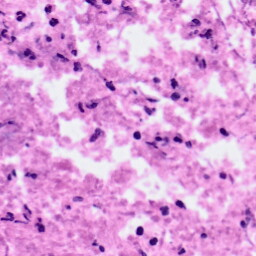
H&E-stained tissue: Pancreatic